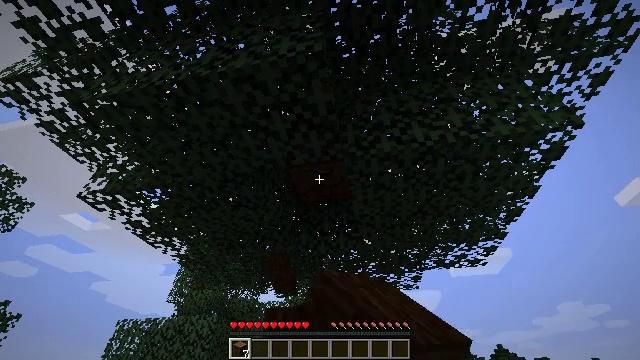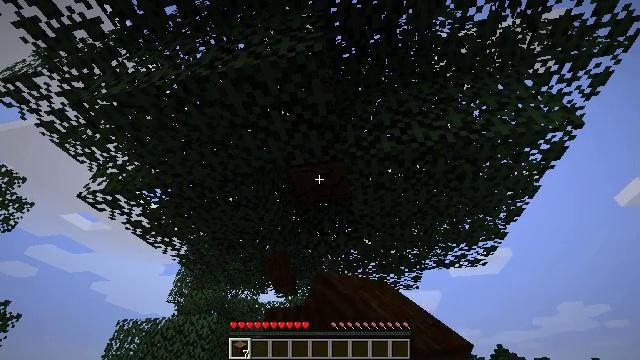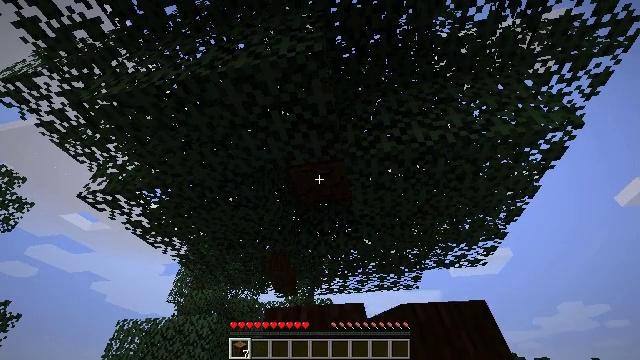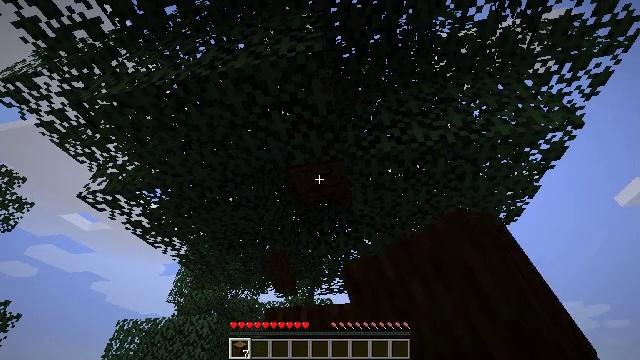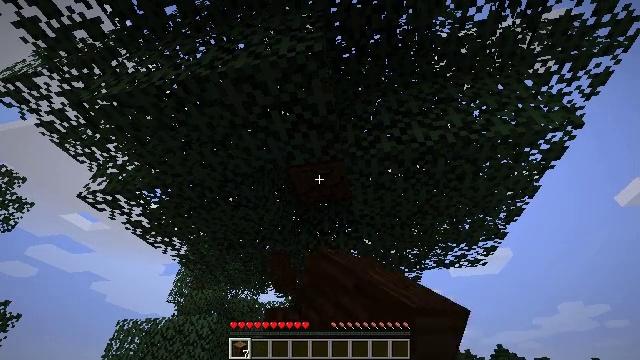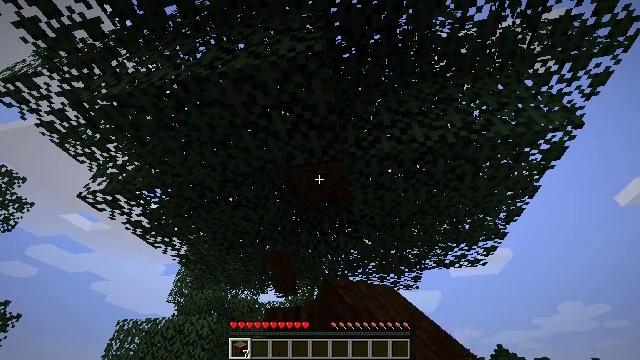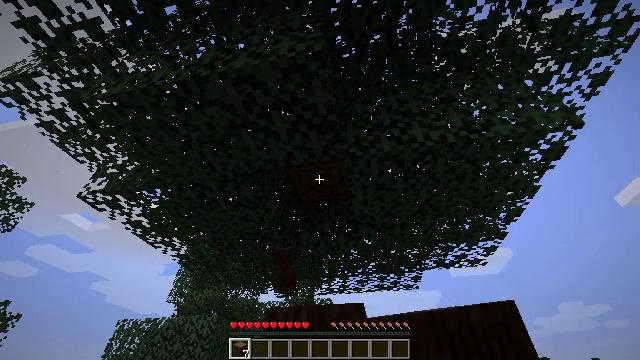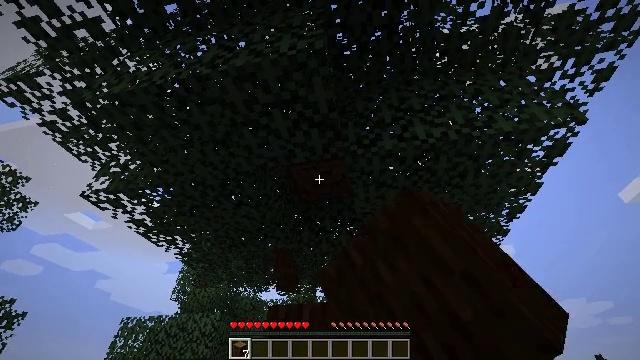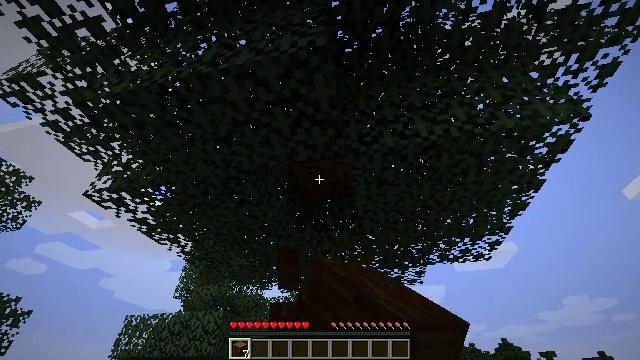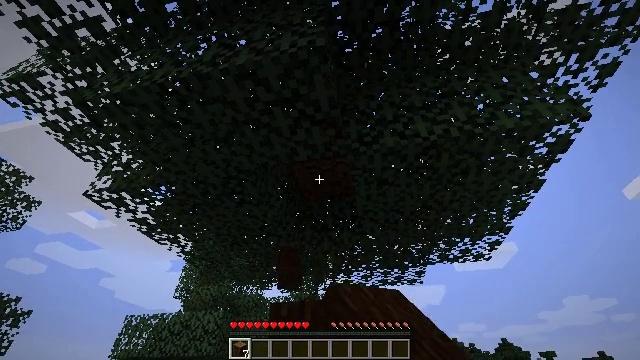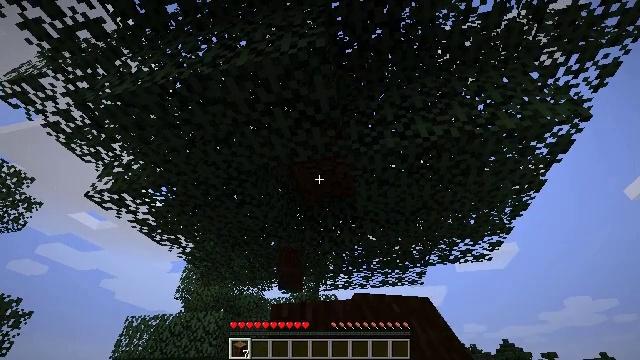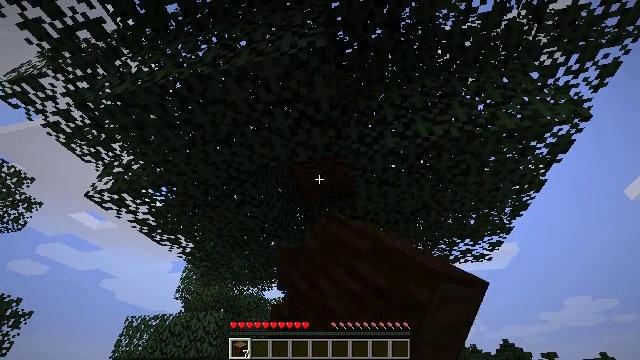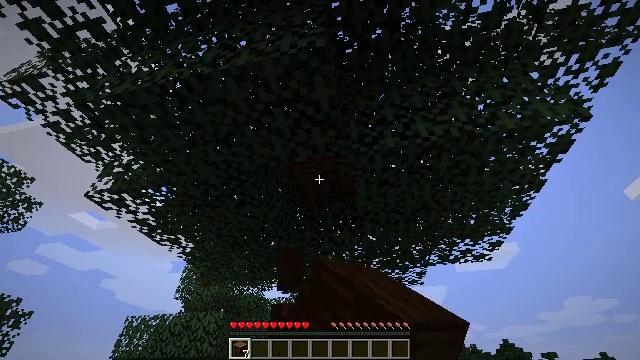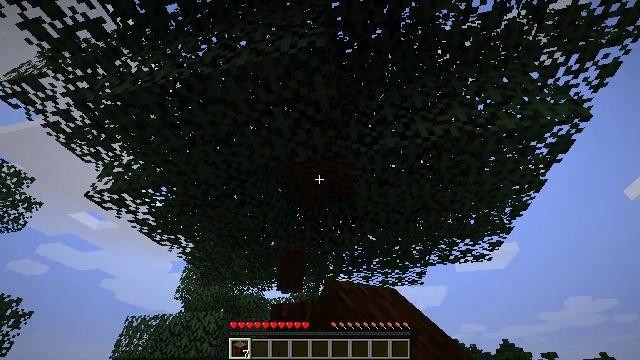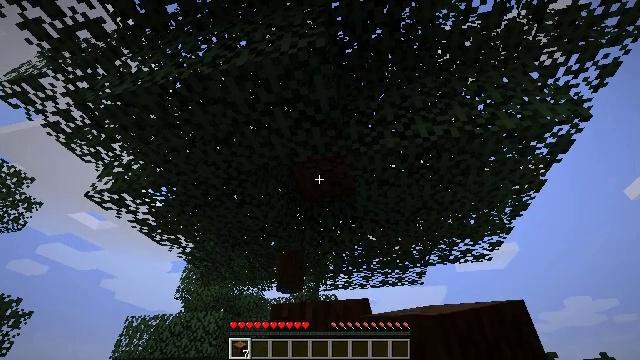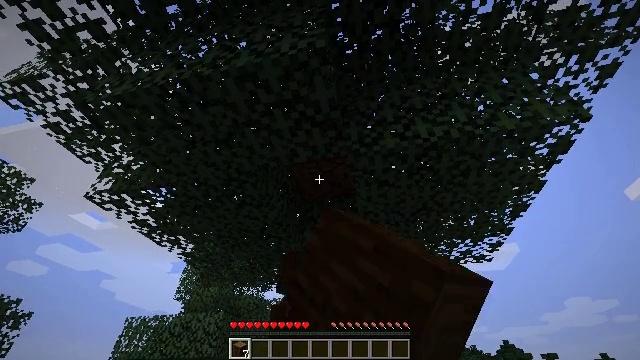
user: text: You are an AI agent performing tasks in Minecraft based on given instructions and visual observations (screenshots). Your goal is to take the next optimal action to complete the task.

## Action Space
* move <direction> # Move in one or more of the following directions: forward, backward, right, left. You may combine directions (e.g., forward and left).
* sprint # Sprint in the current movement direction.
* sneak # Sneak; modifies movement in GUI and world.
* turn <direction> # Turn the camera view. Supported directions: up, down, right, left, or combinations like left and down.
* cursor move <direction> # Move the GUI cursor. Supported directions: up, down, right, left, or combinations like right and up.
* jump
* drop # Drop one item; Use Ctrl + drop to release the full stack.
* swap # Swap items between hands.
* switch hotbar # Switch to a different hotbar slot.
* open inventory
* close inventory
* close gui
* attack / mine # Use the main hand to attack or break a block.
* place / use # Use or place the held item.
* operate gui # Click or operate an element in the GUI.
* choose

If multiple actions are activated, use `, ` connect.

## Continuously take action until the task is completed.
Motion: motion action
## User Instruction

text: Collect spruce log for building materials.
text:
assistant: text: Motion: sneak, attack / mine
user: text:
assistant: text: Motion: sneak, attack / mine
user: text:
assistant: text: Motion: sneak, attack / mine
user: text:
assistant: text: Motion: sneak, attack / mine
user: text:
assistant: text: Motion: sneak, attack / mine
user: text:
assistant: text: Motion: sneak, attack / mine
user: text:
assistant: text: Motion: sneak, attack / mine
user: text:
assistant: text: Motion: sneak, attack / mine
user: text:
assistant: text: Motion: sneak, attack / mine
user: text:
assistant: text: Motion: sneak, attack / mine
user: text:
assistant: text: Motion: sneak, attack / mine
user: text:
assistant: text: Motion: sneak, attack / mine
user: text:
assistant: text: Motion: sneak, attack / mine
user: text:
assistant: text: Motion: sneak, attack / mine
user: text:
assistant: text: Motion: sneak, attack / mine
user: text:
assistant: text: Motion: sneak, attack / mine
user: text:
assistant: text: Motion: sneak, attack / mine
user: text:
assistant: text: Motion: sneak, attack / mine
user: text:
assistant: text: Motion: sneak, attack / mine
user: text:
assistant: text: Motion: sneak, attack / mine
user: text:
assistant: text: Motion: sneak, attack / mine
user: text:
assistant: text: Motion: sneak, attack / mine
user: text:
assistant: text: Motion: sneak, attack / mine
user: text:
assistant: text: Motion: sneak, attack / mine
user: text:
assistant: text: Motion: sneak, attack / mine